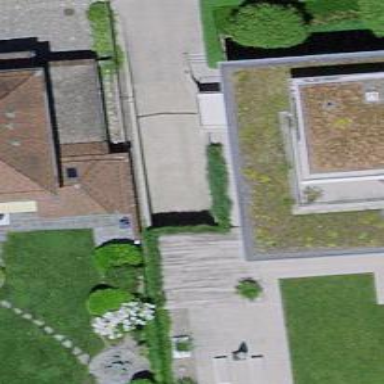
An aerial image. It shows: Retaining wall.